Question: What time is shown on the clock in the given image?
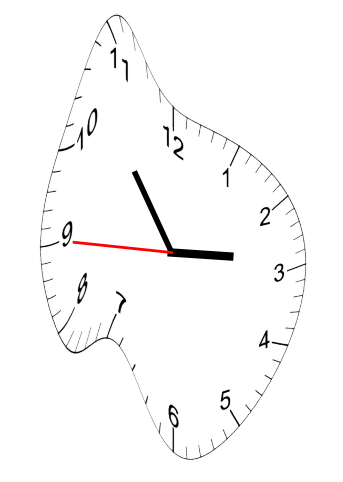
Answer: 02:53:45